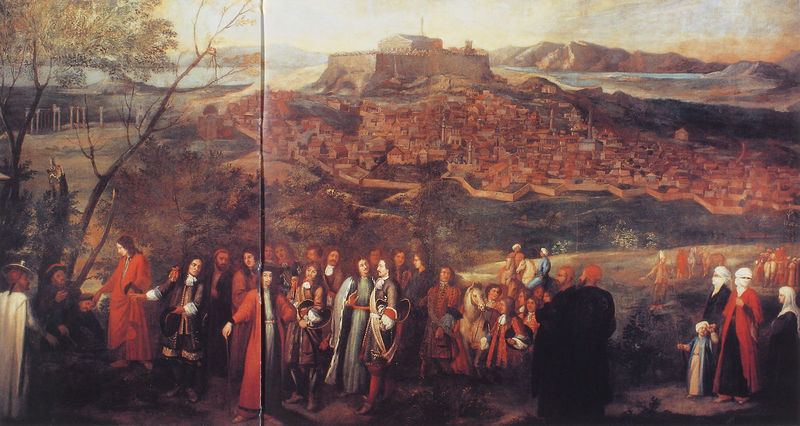
Titel: Charles Francois Olier Marquis von Nointel (1635-1685)
Künstler: Jaques Carrey
Institution: Athen, Museum der Stadt Athen, Vouros-Eutaxias Stiftung
Schlagwörter: baum, gemälde, himmel, meer, bäume, landschaft, menschen, stadt, hüte, vordergrund, rot, ansammlung, versammlung, niederlande, öl, pferd, adelige, berge, mauer, burg, orient, festung, mäntel, treffen, jesus, mittelalter, stadtmauer, araber, türken